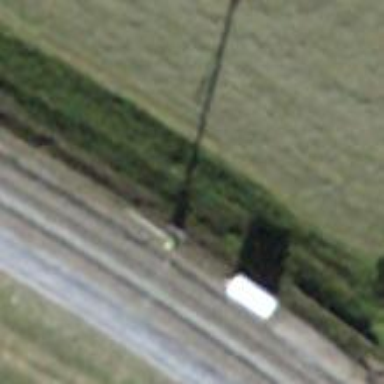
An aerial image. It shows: Power pole.